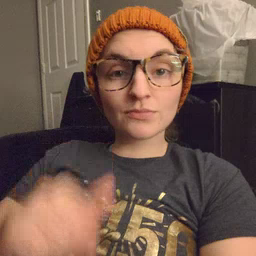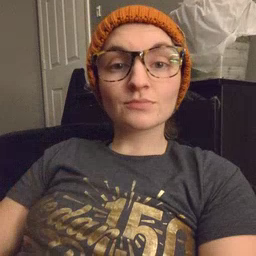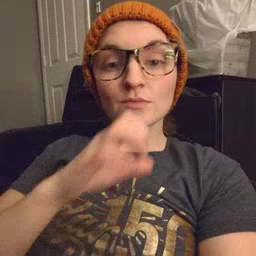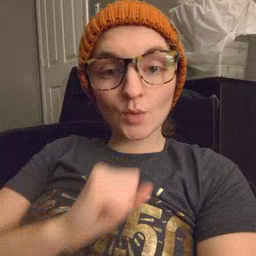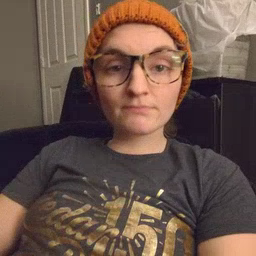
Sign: old